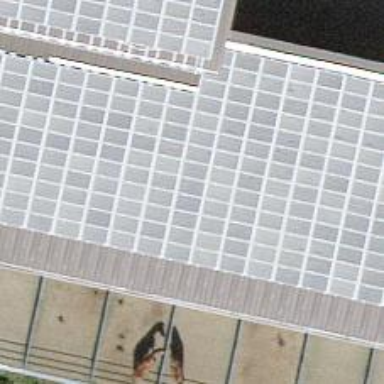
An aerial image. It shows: Solar photovoltaic panel generator.